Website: apple
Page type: customer-info-address
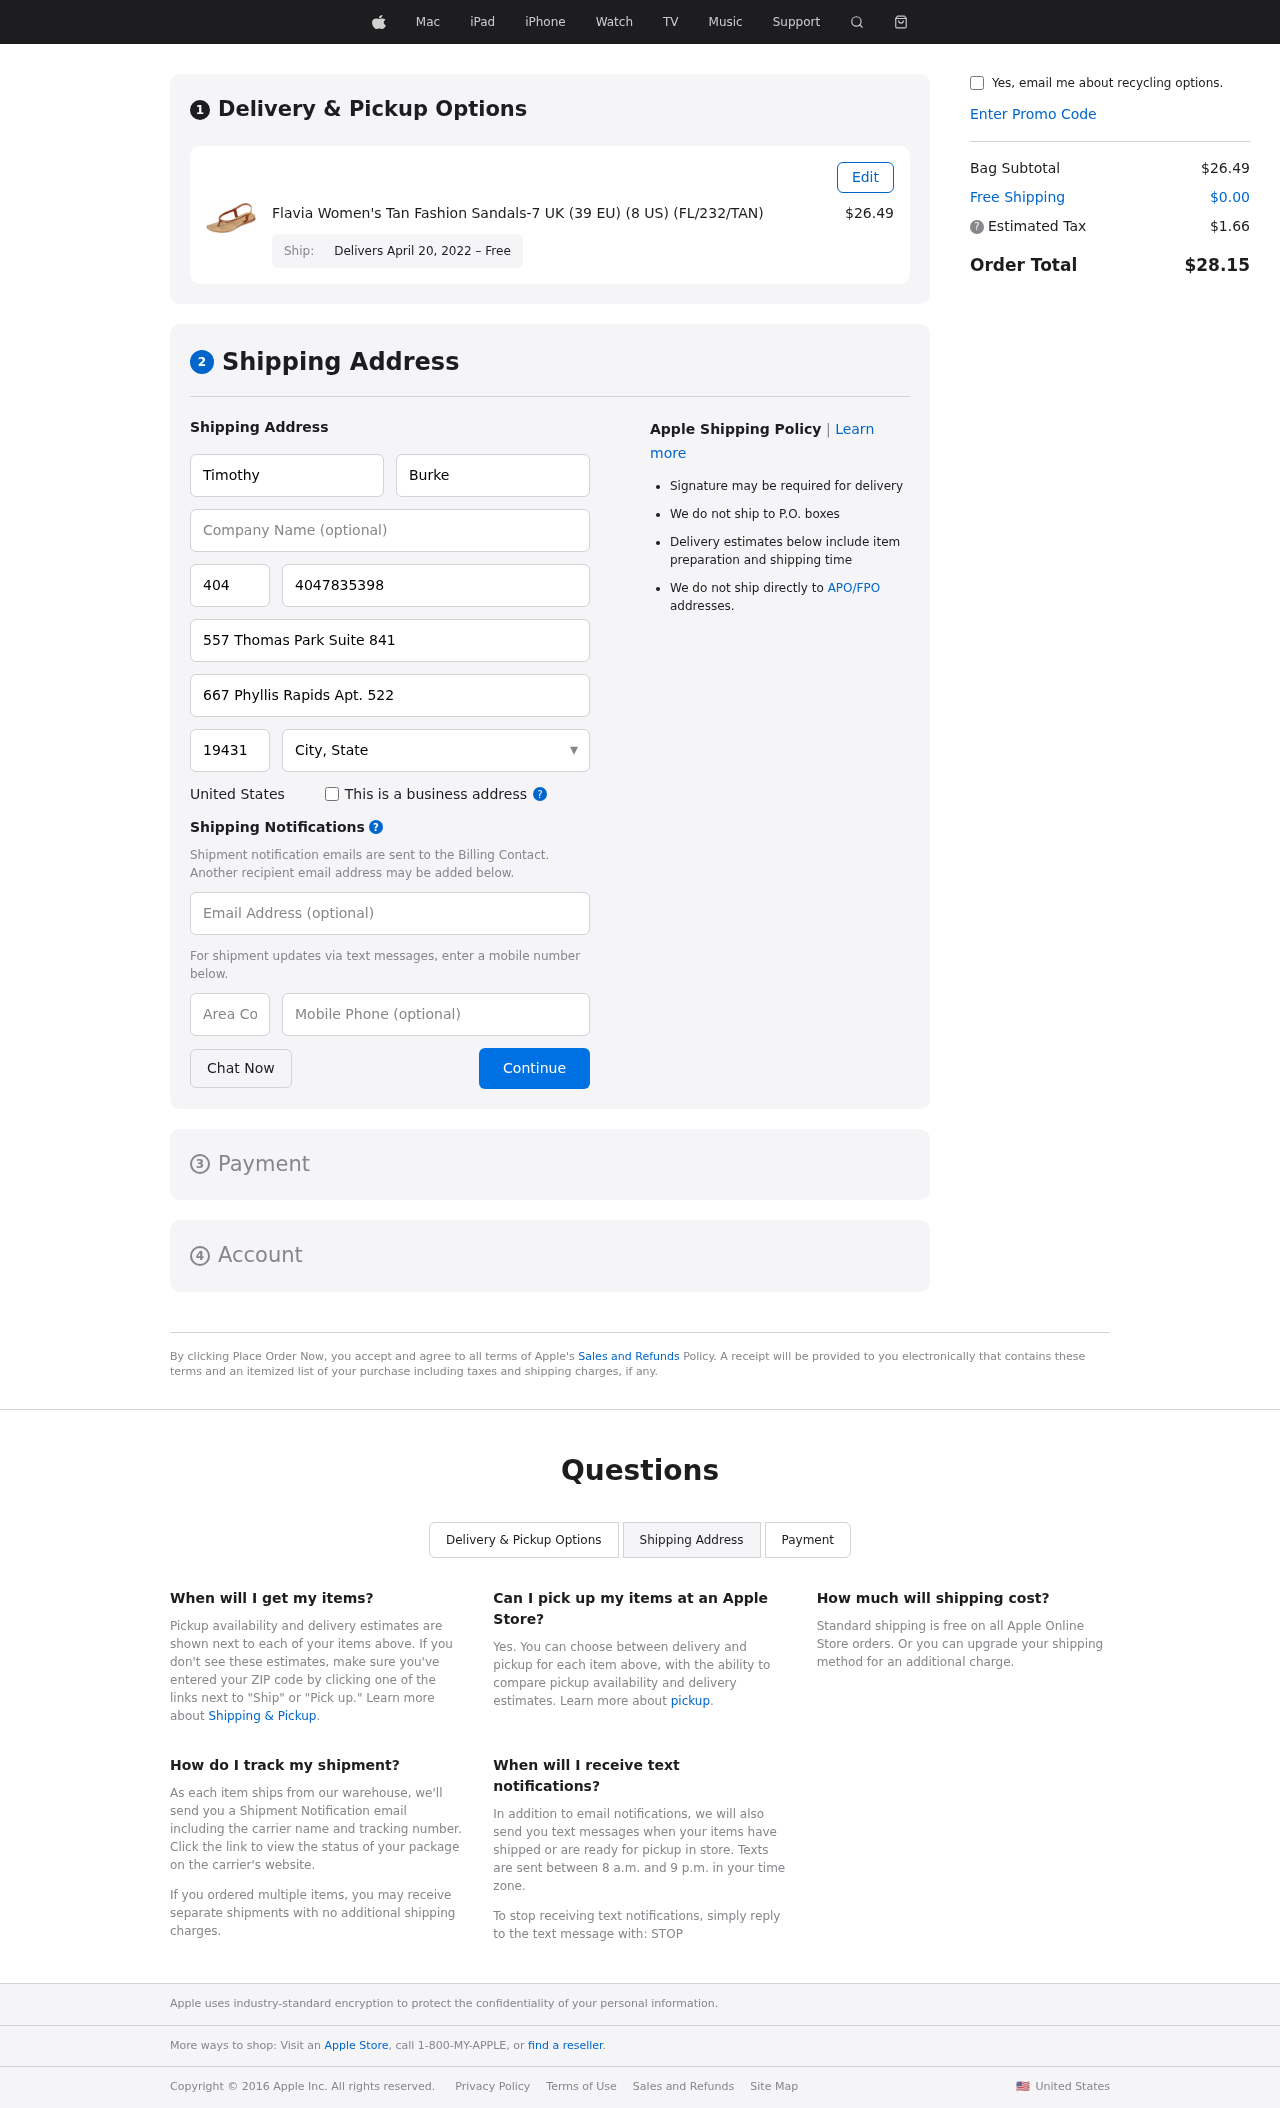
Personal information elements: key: PII_CITY_STATE
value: Christopherberg, TN
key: PII_COUNTRY
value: United States
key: PII_EMAIL
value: timothyburke@gmail.com
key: PII_FIRSTNAME
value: Timothy
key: PII_LASTNAME
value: Burke
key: PII_PHONE
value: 4047835398
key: PII_PHONE_ALT
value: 3858747696
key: PII_PHONE_ALT_AREA
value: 385
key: PII_PHONE_AREA
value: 404
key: PII_POSTCODE
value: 19431
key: PII_STREET
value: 557 Thomas Park Suite 841
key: PII_STREET2
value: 667 Phyllis Rapids Apt. 522
Product elements: key: PRODUCT1_NAME
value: Flavia Women's Tan Fashion Sandals-7 UK (39 EU) (8 US) (FL/232/TAN)
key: PRODUCT1_PRICE
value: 26.49
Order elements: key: ORDER_DELIVERY_DATE
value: Delivers April 20, 2022 – Free
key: ORDER_SUBTOTAL
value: $26.49
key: ORDER_SHIPPING_COST
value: $0.00
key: ORDER_TAX
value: $1.66
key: ORDER_TOTAL
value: $28.15